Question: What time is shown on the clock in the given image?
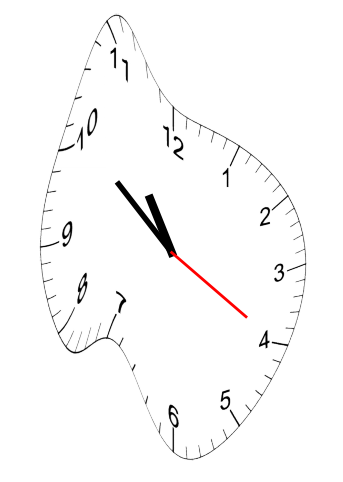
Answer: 10:51:20